【题型】选择题　【知识点】解析几何　【难度】easy
平面直角坐标系中有两点 \(Q_1(-1,0)\) 和 \(O_2(1,2)\)。以 \(Q_1\) 为圆心，正整数 \(i\) 为半径的圆记为 \(A_i\)。以 \(O_2\) 为圆心，正整数 \(j\) 为半径的圆记为 \(B_j\)。对于正整数 \(k\)，\(1 \leq k \leq 5\)，点 \(P_k\) 是圆 \(A_k\) 与圆 \(B_{2k}\) 的交点，且 \(P_1, P_2, P_3, P_4, P_5\) 都位于第二象限，则这 5 个点都位于（ ）上。

\vspace{1em}

A. 直线 \quad B. 椭圆 \quad C. 双曲线 \quad D. 抛物线
【解答】
\textbf{【答案】C}

\vspace{1em}
\textbf{【详解】}

因为圆 \(A_k\) 以 \(O_1(-1,0)\) 为圆心，正整数 \(k\) 为半径，圆 \(B_{k+1}\) 以 \(O_2(1,0)\) 为圆心，正整数 \(k+1\) 为半径，
且点 \(P_k\) (\(1 \leq k \leq 5\)) 是圆 \(A_k\) 与圆 \(B_{k+1}\) 的交点，

所以 \(|P_kO_2| = k+1\)，\(|P_kO_1| = k\)，

所以 \(|P_kO_2| - |P_kO_1| = (k+1) - k = 1\)。

由 \(O_1(-1,0)\)，\(O_2(1,0)\) 可得 \(|O_1O_2| = 1 - (-1) = 2\)。

因为 \(|P_kO_2| - |P_kO_1| = 1\) 为定值，\(0 < 1 < 2 = |O_1O_2|\)，且 \(P_1, P_2, P_3, P_4, P_5\) 都位于第二象限，

所以根据双曲线的定义可知，点 \(P_1, P_2, P_3, P_4, P_5\) 都位于双曲线的左支上。

故选：C。
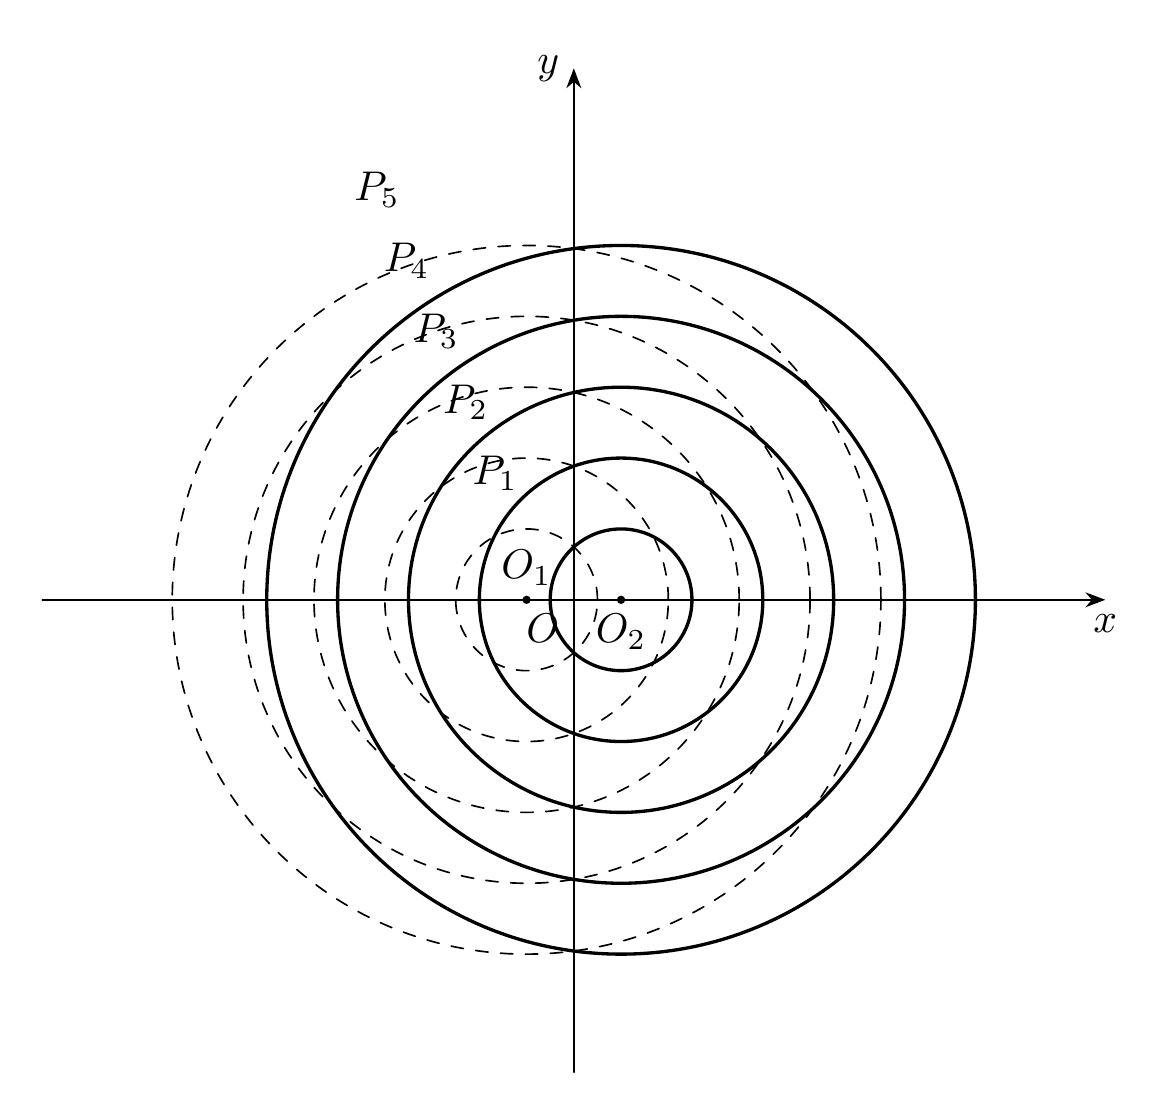